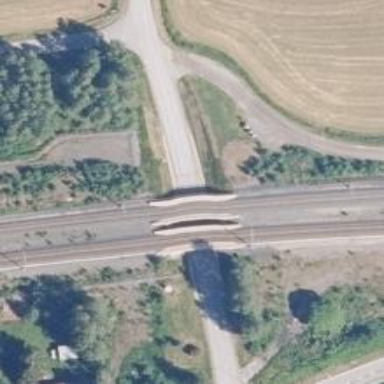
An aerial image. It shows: Bridge carrying continuous electrified railway tracks with contact line.